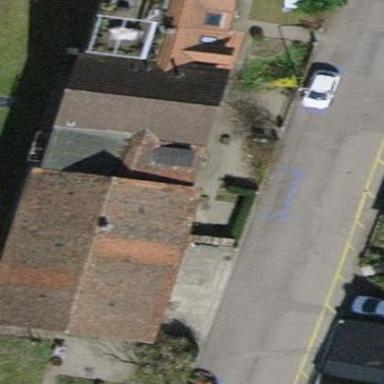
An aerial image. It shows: Semidetached house.